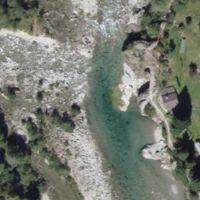
EUNIS habitat code: 47
Species observed at this site:
Phyteuma betonicifolium
Cinclus cinclus
Volucella pellucens